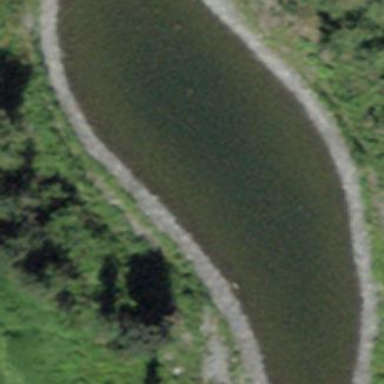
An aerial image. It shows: Peaceful pond surrounded by nature.